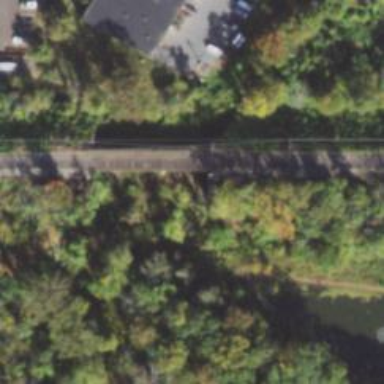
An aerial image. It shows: Railway bridge.